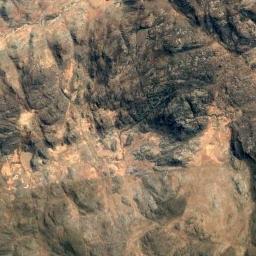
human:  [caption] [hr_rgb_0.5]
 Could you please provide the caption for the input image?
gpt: The mountain is consist of the bare land .

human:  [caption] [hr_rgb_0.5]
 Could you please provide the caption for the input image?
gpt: There are many different shapes of stones on the mountain .

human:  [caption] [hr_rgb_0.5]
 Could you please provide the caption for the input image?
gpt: Half of the area on this mountain is covered by vegetation .

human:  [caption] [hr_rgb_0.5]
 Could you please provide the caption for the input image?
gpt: The mountain has a rugged surface and its rocks are dark gray .

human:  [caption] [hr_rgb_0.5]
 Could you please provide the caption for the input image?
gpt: There are some black rocks on the brown mountain .